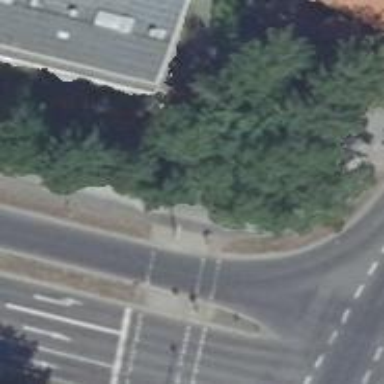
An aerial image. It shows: Traffic signal crossing.